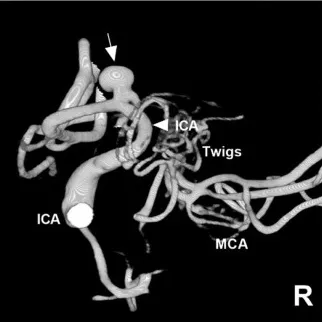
Angioarchitecture of twig-like MCA. (B) Three-dimensional DSA showing that the ICA (arrowhead) did not give off the branch supplying the twig-like MCA; the arrow indicates the aneurysm.
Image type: radiology (mri)